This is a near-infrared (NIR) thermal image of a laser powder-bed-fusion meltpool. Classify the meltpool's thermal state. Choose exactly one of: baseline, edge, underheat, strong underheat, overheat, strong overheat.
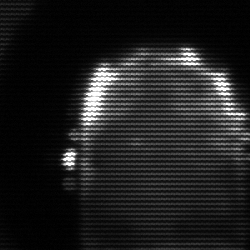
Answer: baseline